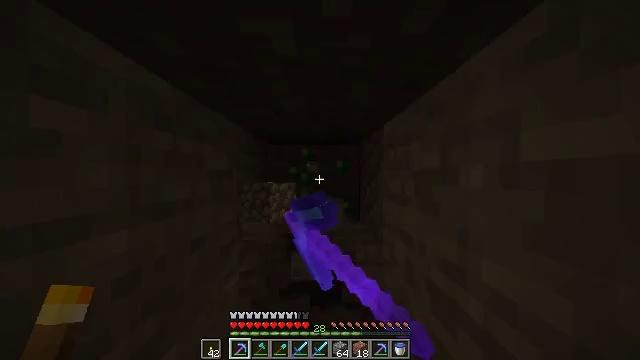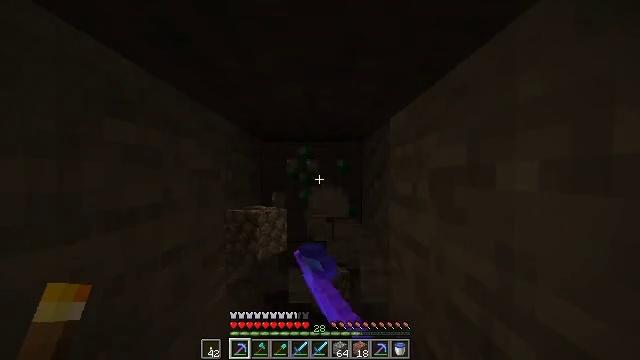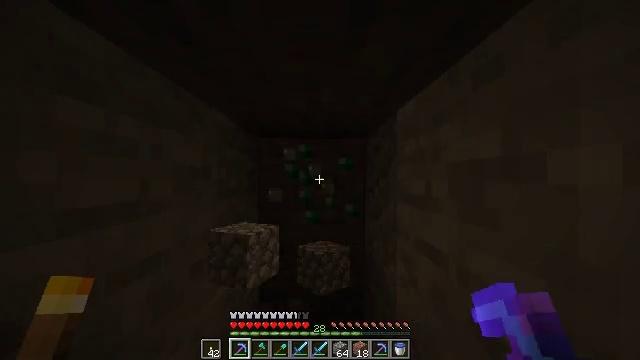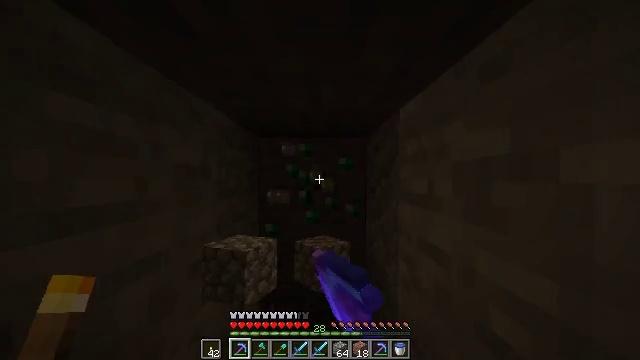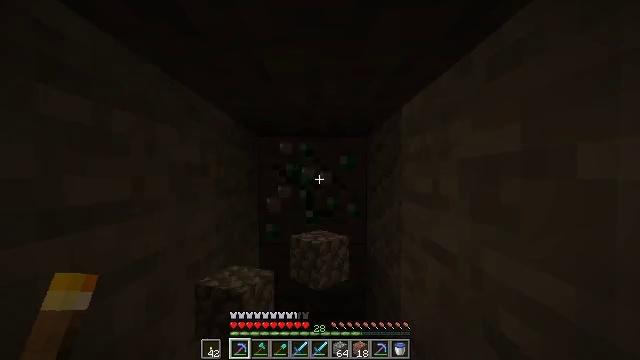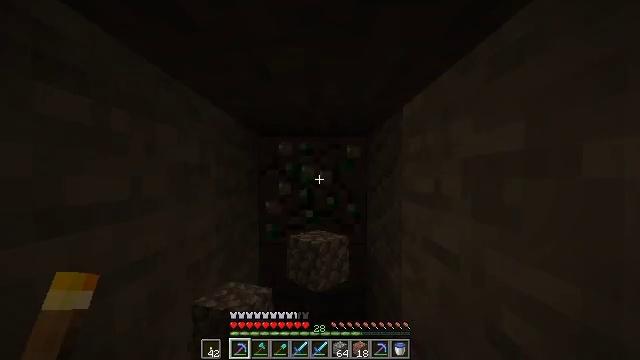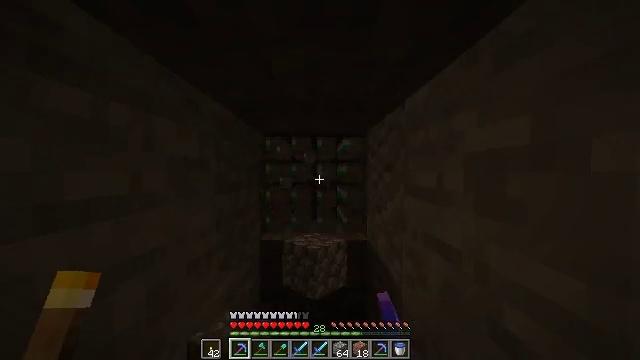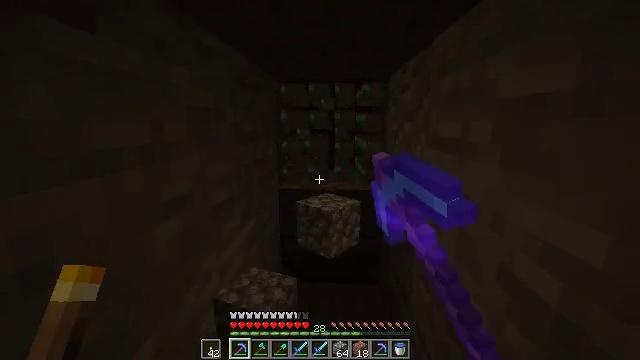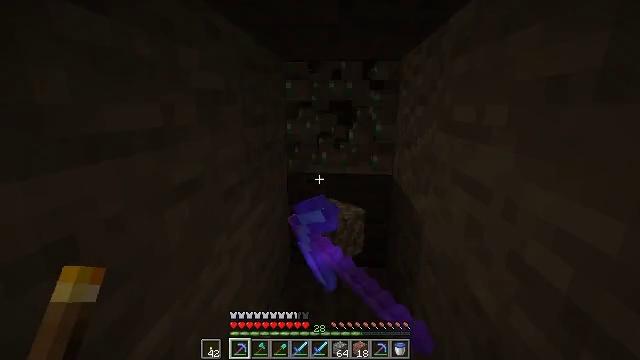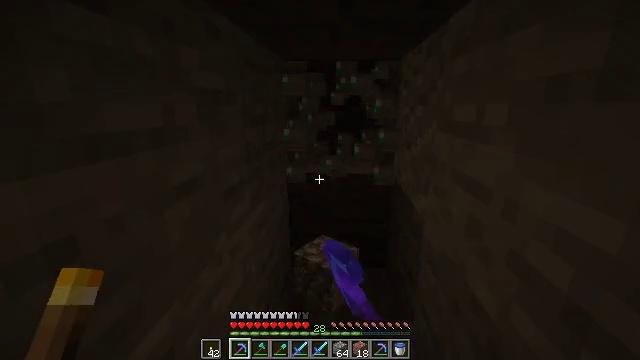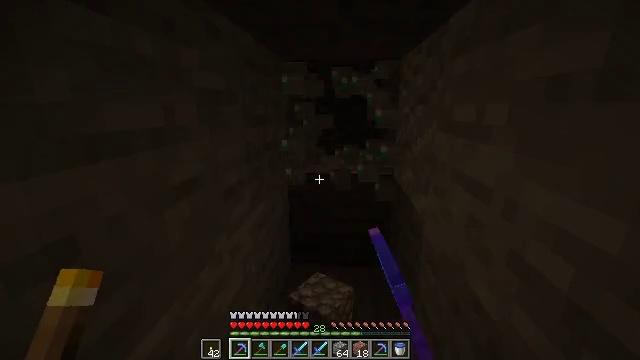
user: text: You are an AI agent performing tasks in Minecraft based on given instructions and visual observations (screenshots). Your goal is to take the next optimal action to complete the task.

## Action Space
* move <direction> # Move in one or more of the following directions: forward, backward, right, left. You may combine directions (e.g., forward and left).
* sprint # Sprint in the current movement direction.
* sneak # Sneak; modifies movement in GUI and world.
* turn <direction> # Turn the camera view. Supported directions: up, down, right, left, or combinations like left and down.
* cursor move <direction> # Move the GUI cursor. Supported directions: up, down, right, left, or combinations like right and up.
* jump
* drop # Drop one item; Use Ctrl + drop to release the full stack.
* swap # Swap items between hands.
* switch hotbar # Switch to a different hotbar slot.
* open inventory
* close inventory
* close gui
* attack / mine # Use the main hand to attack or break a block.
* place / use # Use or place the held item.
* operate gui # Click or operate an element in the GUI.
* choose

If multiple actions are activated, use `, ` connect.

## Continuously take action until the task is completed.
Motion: motion action
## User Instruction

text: Mine the emerald ore underground.
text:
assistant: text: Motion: attack / mine
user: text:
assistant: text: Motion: attack / mine
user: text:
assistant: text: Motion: attack / mine
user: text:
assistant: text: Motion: attack / mine
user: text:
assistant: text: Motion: attack / mine
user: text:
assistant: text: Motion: attack / mine
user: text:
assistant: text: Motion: turn left and down
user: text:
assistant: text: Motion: turn left and down
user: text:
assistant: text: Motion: no_op
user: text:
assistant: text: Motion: no_op
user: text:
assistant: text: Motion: no_op